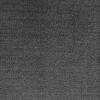
Atmospheric dust classification: dusty